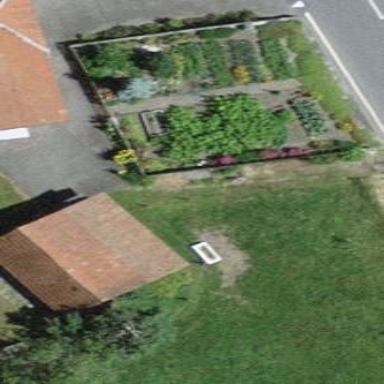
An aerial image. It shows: Garden area designated for leisure land.